Question: Can't find log window in the left bottom side of Intellij IDEA.

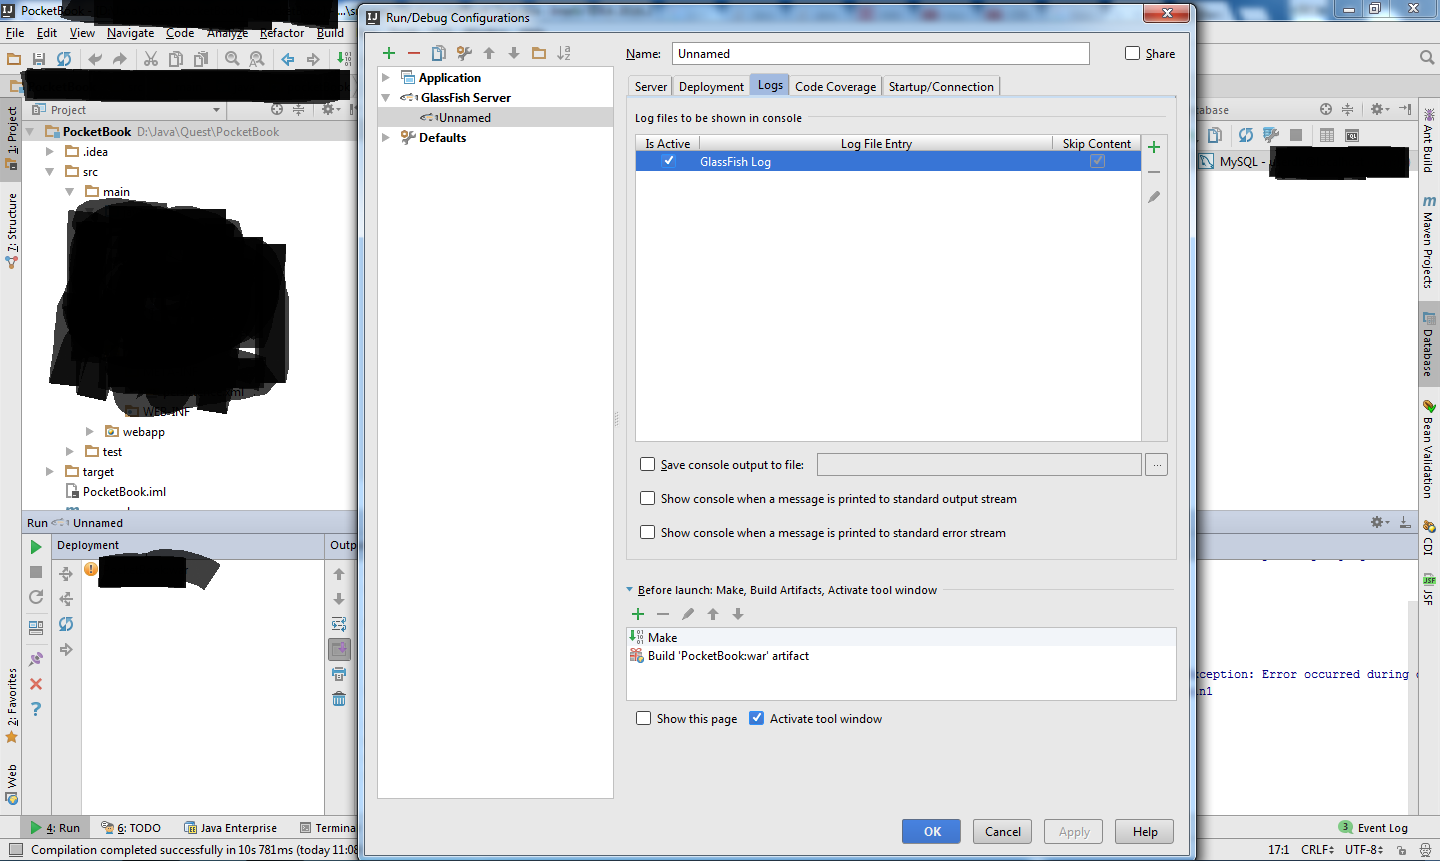
Answer: It could be a known issue:
- <URL>
Should be fixed in the next update (2017.1.4+ and 2017.2+).
The issue occurs if the log file doesn't exist or is removed during the server startup.